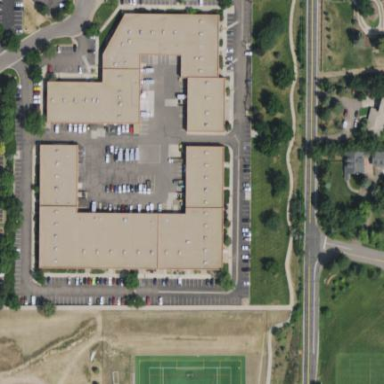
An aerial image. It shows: Commercial building.